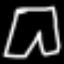
Label: pants